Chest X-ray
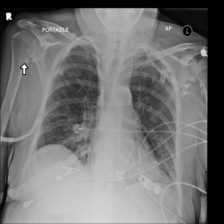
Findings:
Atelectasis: negative
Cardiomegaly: negative
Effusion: negative
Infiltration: positive
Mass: negative
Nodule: negative
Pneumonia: negative
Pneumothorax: negative
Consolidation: negative
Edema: negative
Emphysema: negative
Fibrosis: negative
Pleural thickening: negative
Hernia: negative